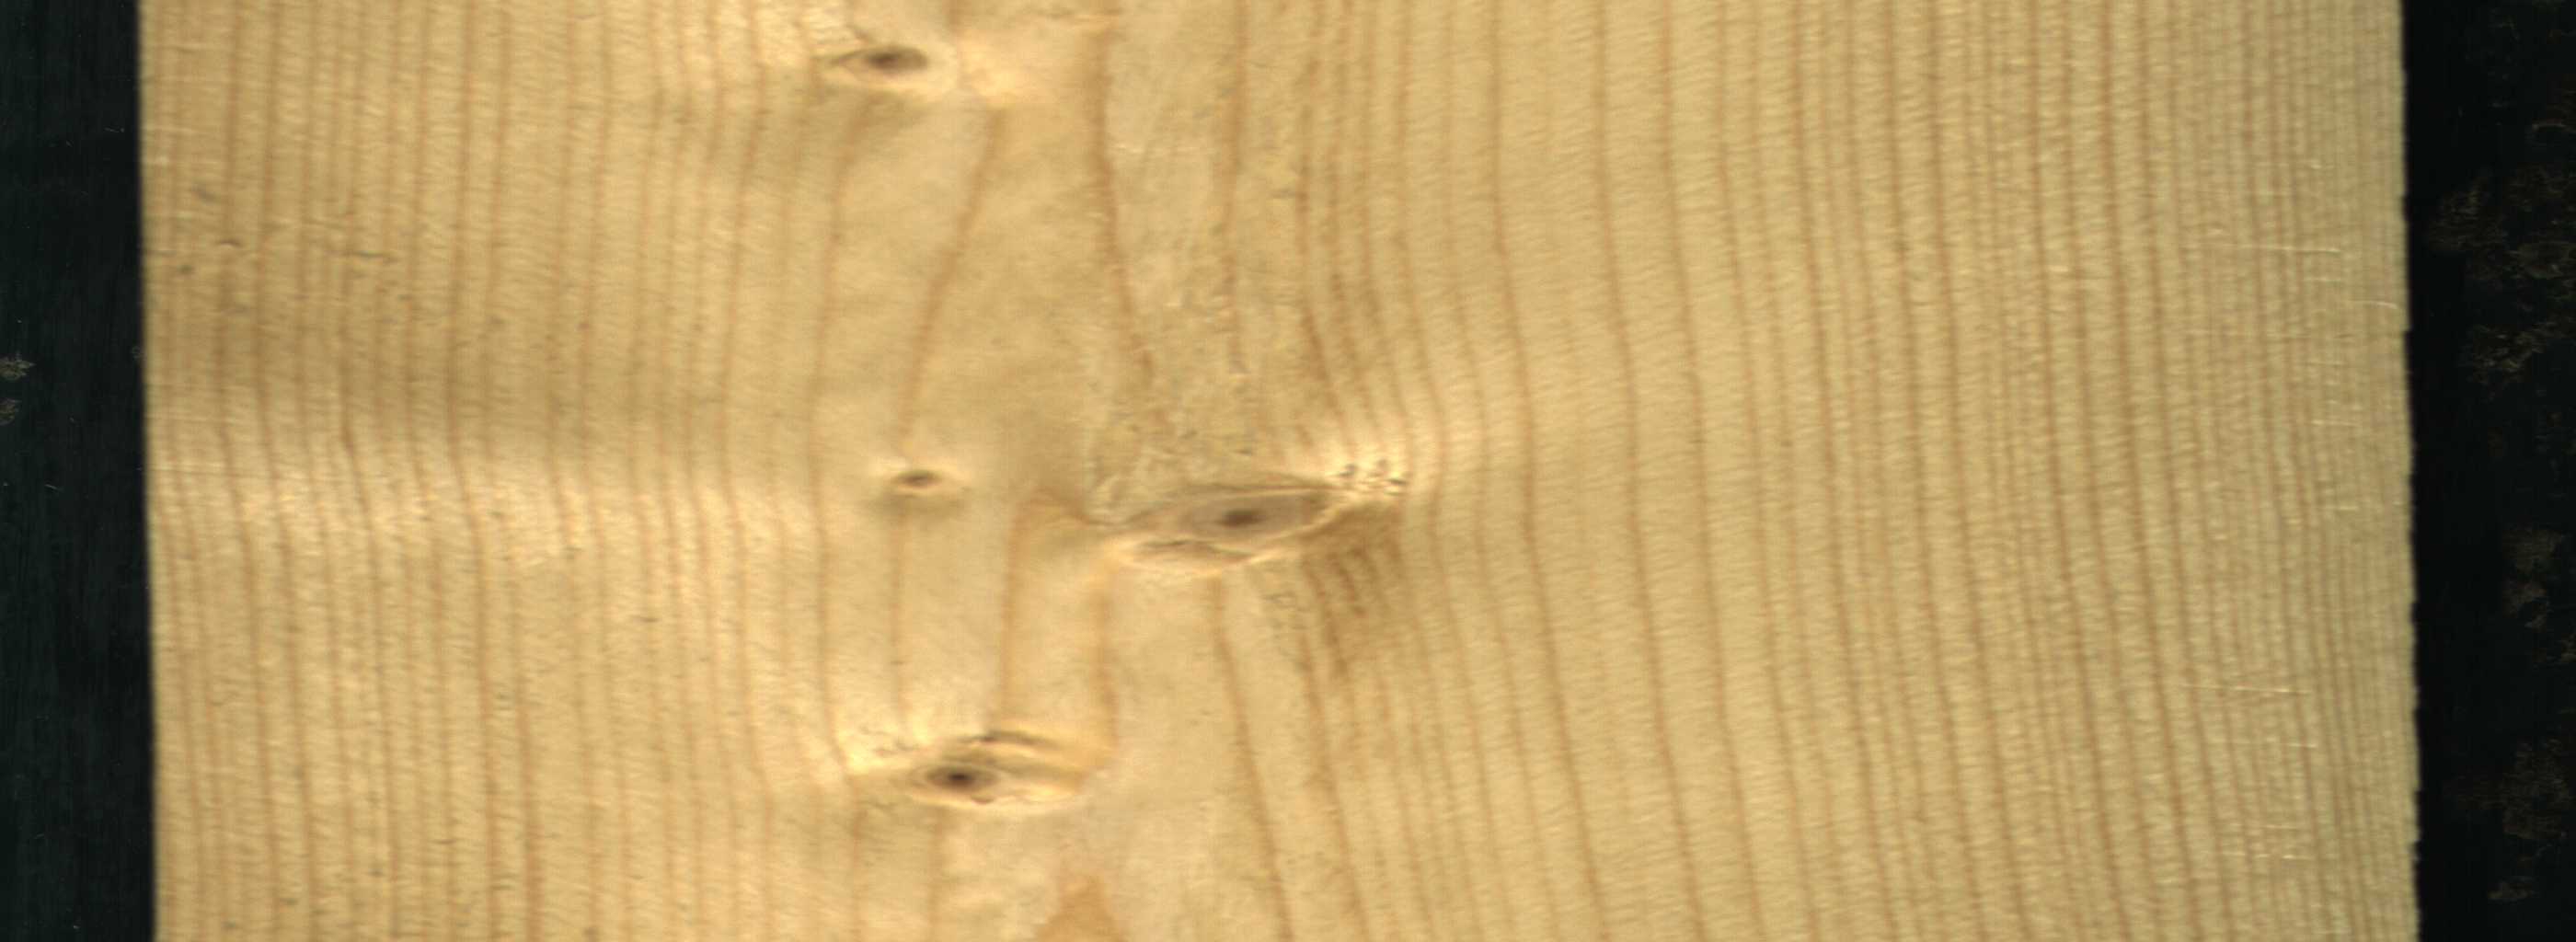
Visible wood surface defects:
Live_Knot
Live_Knot
Live_Knot